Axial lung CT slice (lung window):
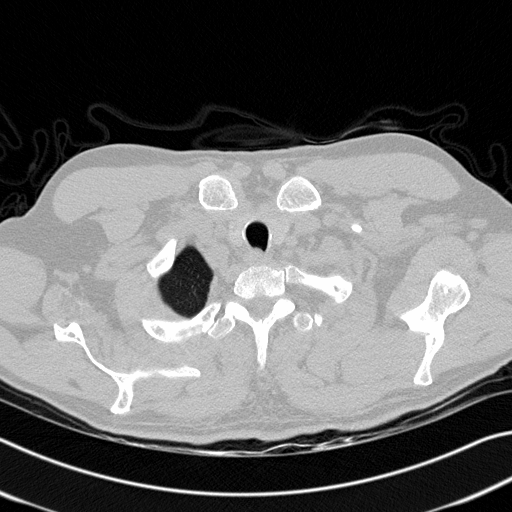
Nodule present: no